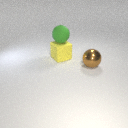
large yellow rubber cube to the left of large brown metal sphere